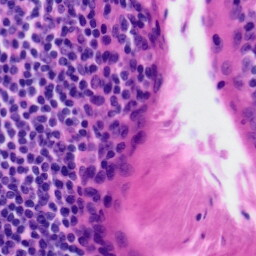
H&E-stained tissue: Tonsil